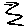
Label: zigzag